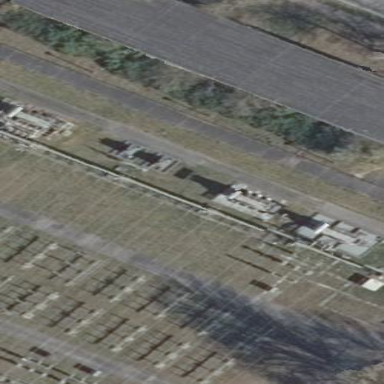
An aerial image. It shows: Building that houses minor distribution power substation.